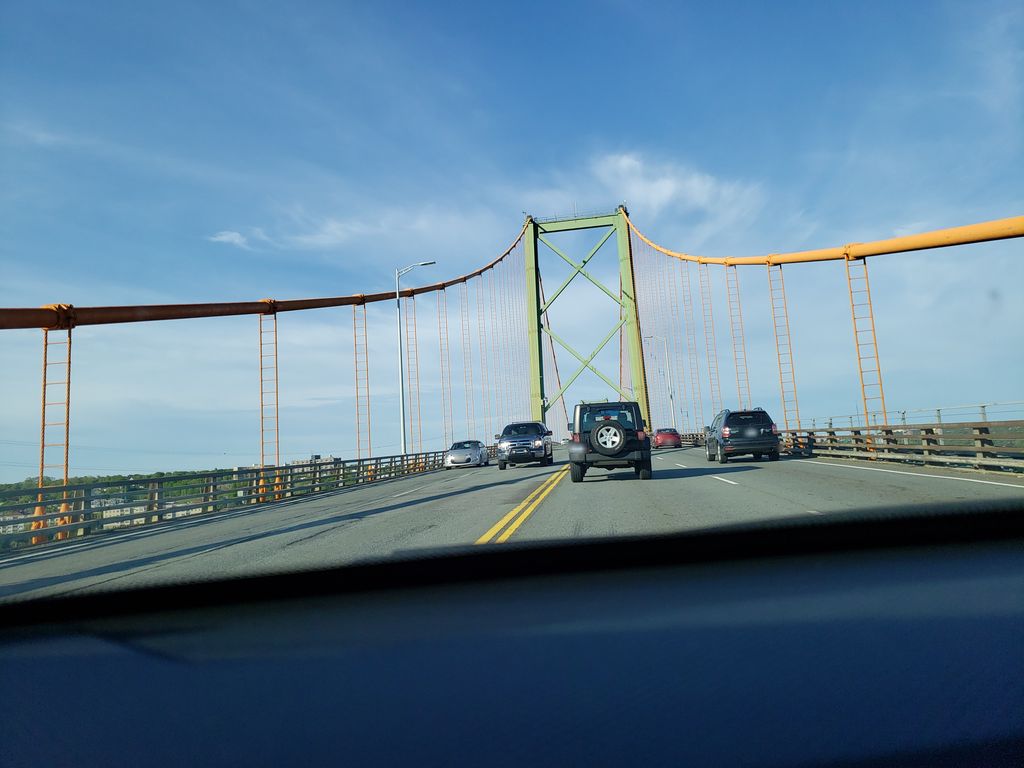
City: halifax